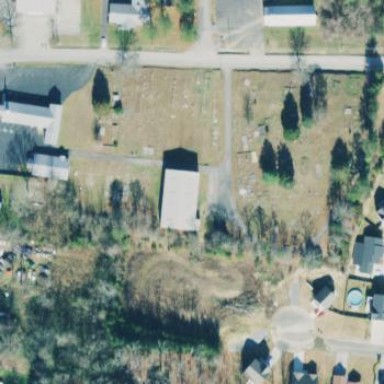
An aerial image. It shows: Cemetery.